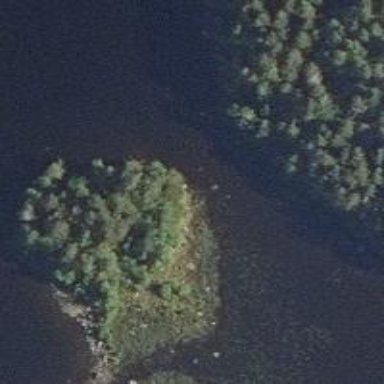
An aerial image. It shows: Islet.